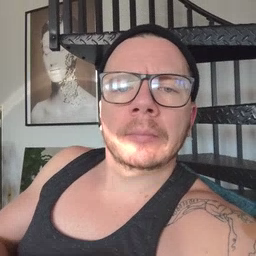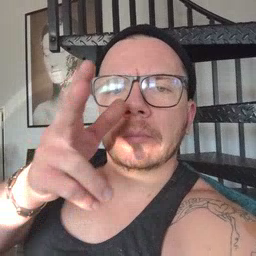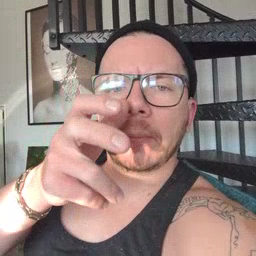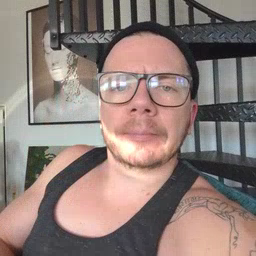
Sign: bug